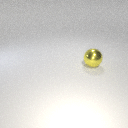
large yellow metal sphere